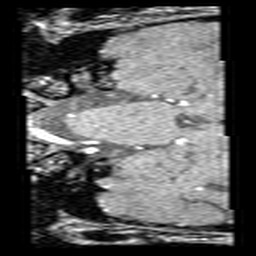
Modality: angio
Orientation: coronal
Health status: ill
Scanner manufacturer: siemens
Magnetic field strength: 3 T
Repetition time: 0.023 s
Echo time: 0.0042 s